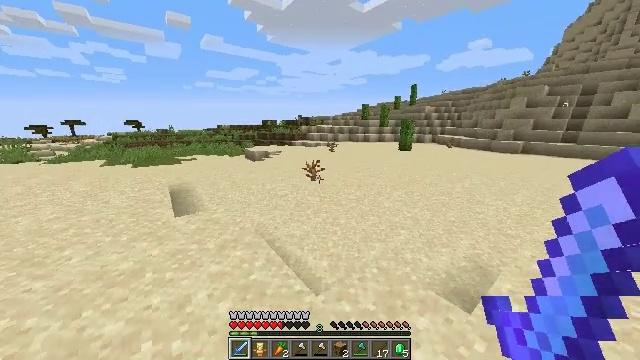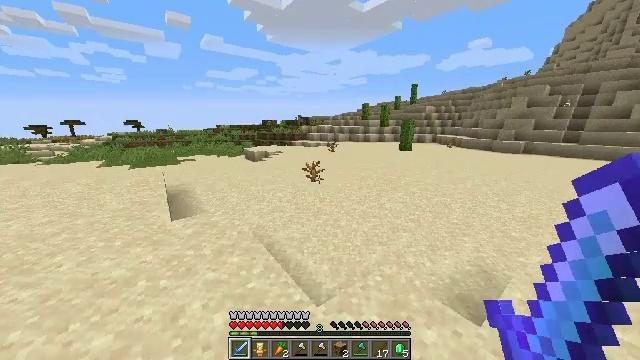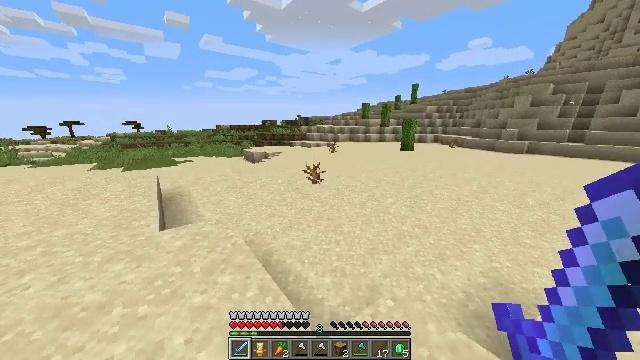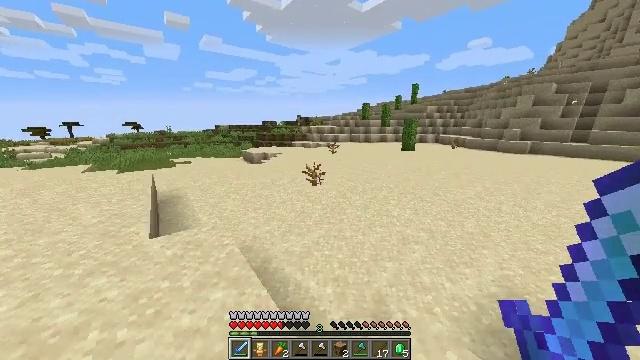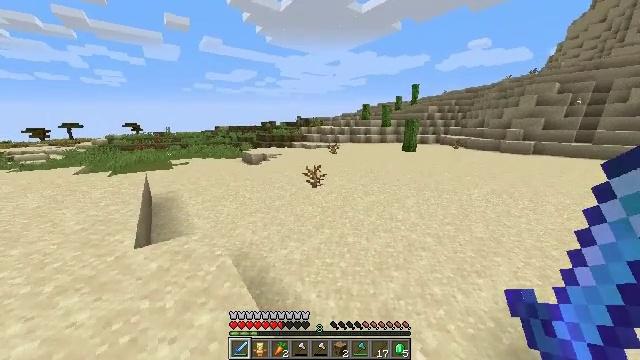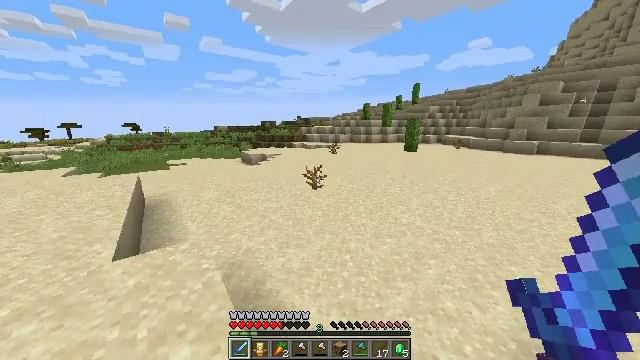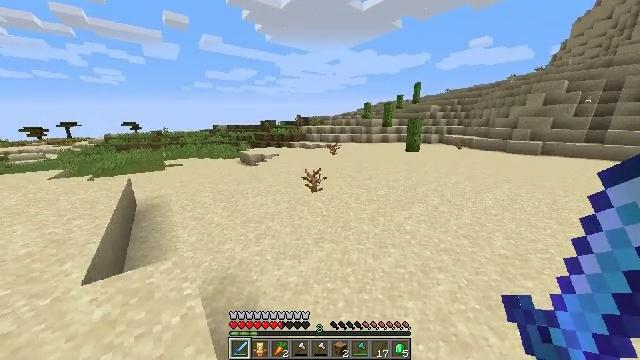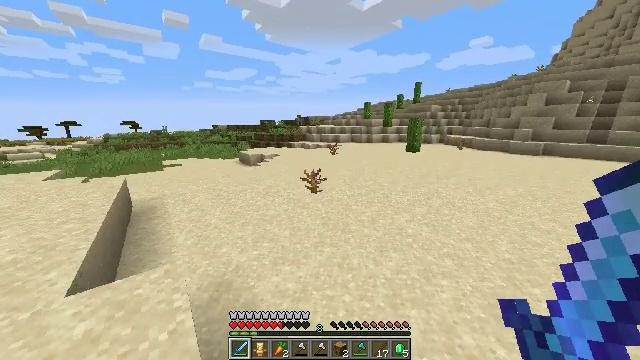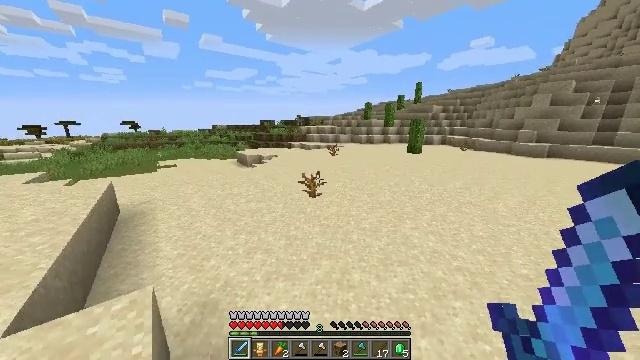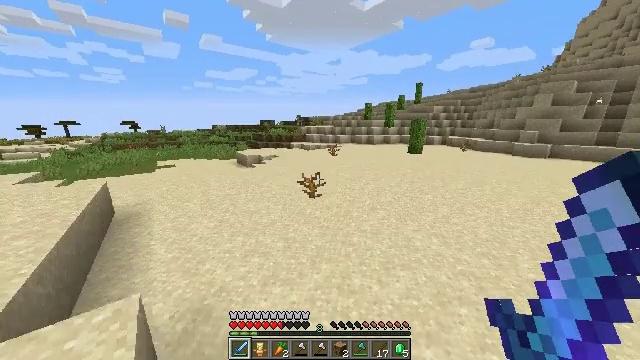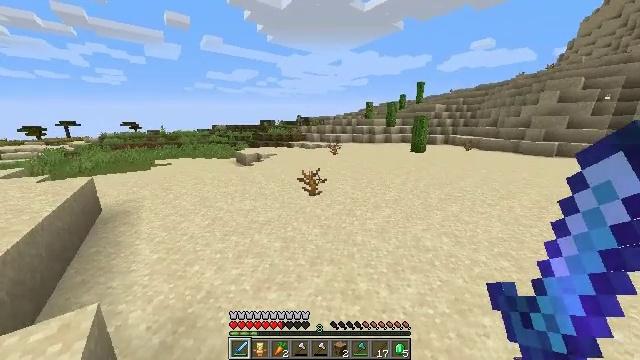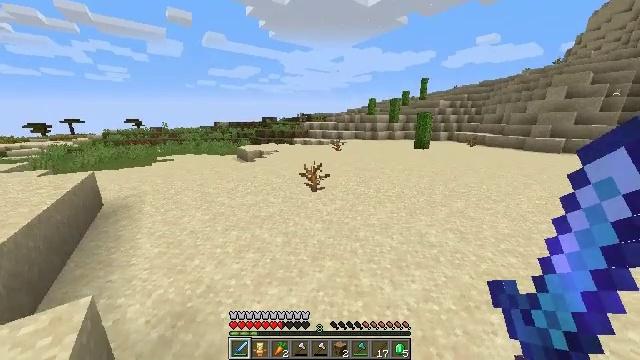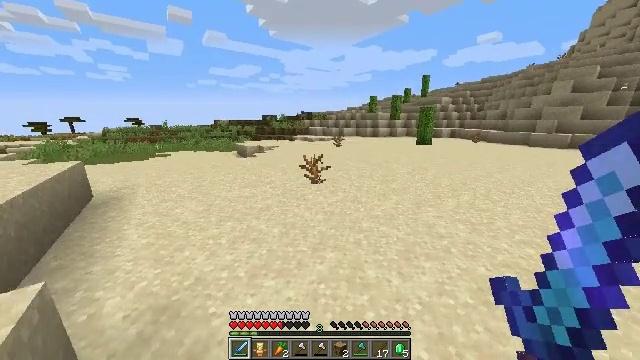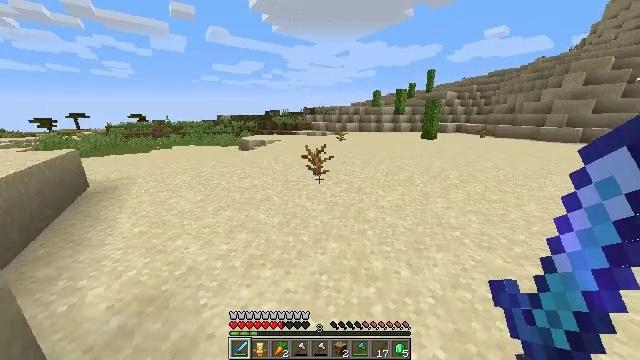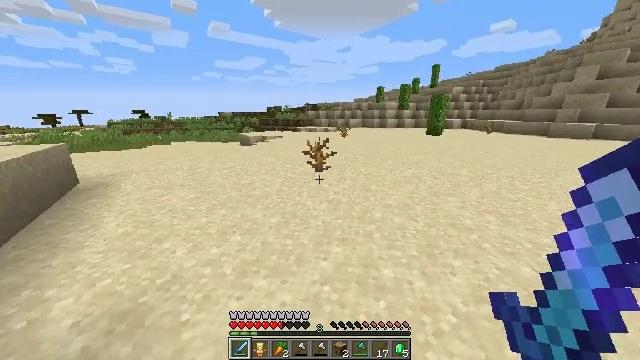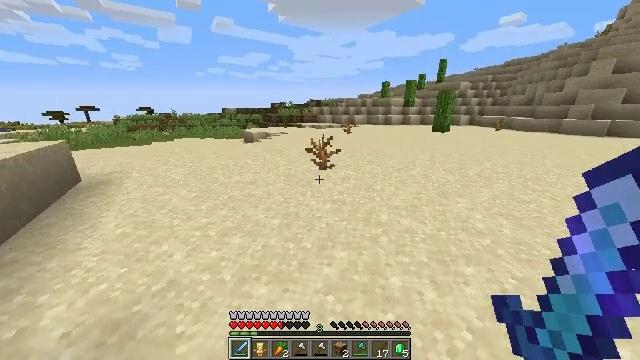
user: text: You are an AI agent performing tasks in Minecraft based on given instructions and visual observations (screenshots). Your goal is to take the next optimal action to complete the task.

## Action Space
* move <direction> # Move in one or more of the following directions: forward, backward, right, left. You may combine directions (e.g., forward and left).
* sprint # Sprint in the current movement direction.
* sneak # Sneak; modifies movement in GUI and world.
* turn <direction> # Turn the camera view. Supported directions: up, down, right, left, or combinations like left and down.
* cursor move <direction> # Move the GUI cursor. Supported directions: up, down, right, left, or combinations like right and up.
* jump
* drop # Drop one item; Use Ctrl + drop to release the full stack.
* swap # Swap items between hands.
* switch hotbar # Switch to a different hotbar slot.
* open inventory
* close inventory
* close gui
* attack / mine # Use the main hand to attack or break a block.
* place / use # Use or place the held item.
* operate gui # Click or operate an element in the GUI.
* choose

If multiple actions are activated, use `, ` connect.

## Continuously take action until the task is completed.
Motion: motion action
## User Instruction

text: Mine the dead bush in the desert.
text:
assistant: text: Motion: move forward
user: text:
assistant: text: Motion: move forward
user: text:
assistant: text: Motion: move forward
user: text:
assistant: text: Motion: move forward
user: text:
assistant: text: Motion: move forward
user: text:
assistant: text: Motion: move forward
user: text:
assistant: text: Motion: move forward
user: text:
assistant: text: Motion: move forward
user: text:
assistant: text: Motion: move forward
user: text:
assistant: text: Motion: move forward
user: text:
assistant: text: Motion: move forward
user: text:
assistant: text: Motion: move forward
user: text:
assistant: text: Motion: move forward
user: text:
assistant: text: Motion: move forward
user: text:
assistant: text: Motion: move forward, turn left
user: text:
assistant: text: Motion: move forward
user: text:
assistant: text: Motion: move forward
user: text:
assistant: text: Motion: move forward
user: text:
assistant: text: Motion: move forward
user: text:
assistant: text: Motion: move forward
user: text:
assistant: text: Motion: move forward
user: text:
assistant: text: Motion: move forward
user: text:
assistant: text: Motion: move forward
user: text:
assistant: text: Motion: move forward
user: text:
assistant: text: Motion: move forward
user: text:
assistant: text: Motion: move forward, attack / mine
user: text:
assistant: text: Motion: move forward, attack / mine
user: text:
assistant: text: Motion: move forward, attack / mine
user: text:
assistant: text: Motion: move forward
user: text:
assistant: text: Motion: move forward